Question: I am trying to follow this link: <URL>
I have the following GridView in a SP Visual Web Part:
'''
<asp:GridView ID="BookingResults" runat="server" EnableModelValidation="True" AutoGenerateColumns="False" AllowSorting="true" ForeColor="Black">
<Columns>
<asp:TemplateField>
<HeaderTemplate>
<asp:Label runat="server" ID="commHdr" Text="Show Guideline" />
</HeaderTemplate>
<ItemTemplate>
<asp:LinkButton runat="server" ID="btnShow3" CssClass="btnSearch3" Text="VIEW" PostBackUrl="javascript:void(0);" OnClientClick="javascript:test();return false;"></asp:LinkButton>
</ItemTemplate>
</asp:TemplateField>
<asp:BoundField DataField="ID" HeaderText="ID" ItemStyle-VerticalAlign="Top" />
<asp:BoundField DataField="Topic" HeaderText="Topic" ItemStyle-VerticalAlign="Top" />
<asp:BoundField DataField="Location" HeaderText="Location" ItemStyle-VerticalAlign="Top" />
<asp:BoundField DataField="Specialty" HeaderText="Specialty" ItemStyle-VerticalAlign="Top" />
<asp:TemplateField HeaderText="Provider Name">
<ItemTemplate>
<div style="width: 155px; overflow: hidden; text-overflow: ellipsis; white-space: nowrap;">
<asp:Label ID="lblEllipsis" runat="server" Text='<%#Eval("Provider") %>' ToolTip='<%#Eval("Provider") %>'></asp:Label>
</div>
</ItemTemplate>
</asp:TemplateField>
<asp:TemplateField HeaderText="Summary" ItemStyle-VerticalAlign="Top">
<EditItemTemplate>
<asp:TextBox ID="TextBox1" runat="server" Text='<%# Bind("Summary") %>' CssClass="sumM"></asp:TextBox>
</EditItemTemplate>
<ItemTemplate>
<asp:Label ID="Label1" runat="server" Text='<%# Bind("Summary") %>'></asp:Label>
</ItemTemplate>
</asp:TemplateField>
<asp:BoundField DataField="Guideline" HeaderText="Guideline" ItemStyle-CssClass="gLine" HeaderStyle-CssClass="gLine" />
</Columns>
</asp:GridView>
'''
After the code is generated it looks like this on the webpage:

Each row has its own data and an example of generated HTML:
'''
<tr>
<td>
<a onclick="javascript:test();return false;" id="ctl00_ctl33_g_36ed1b14_1f08_43fb_8099_eb3423a33ed9_BookingResults_ctl05_btnShow3" class="btnSearch3" href="javascript:WebForm_DoPostBackWithOptions(new WebForm_PostBackOptions(&quot;ctl00$ctl33$g_36ed1b14_1f08_43fb_8099_eb3423a33ed9$BookingResults$ctl05$btnShow3&quot;, &quot;&quot;, true, &quot;&quot;, &quot;javascript:void(0);&quot;, false, true))">VIEW</a>
</td>
<td valign="top">
After Hours
</td>
<td valign="top">
Pediatrics;
</td>
<td>
<div style="width: 155px; overflow: hidden; text-overflow: ellipsis; white-space: nowrap;">
<span id="ctl00_ctl33_g_36ed1b14_1f08_43fb_8099_eb3423a33ed9_BookingResults_ctl05_lblEllipsis" title="All Providers;">
All Providers;
</span>
</div>
</td>
<td class="sumM" valign="top">
<span id="ctl00_ctl33_g_36ed1b14_1f08_43fb_8099_eb3423a33ed9_BookingResults_ctl05_Label1">
<html>
<p>
<span style="FONT-SIZE&#58;11pt;">Callback Number
<span id="ms-rterangepaste-end"></span>
</span>
</p>
</html>
</span>
</td>
<td class="gLine" valign="top"> <!-- HIDDEN FROM USER BUT IN SOURCE CODE -->
<html>
<p>
THIS IS A TEST GUIDELINE BUT NOT SHOWN TO THE USER BUT WILL BE SHOWN IN THE MODEL WINDOW.
</p>
</html>
</td>
</tr>
'''
CSS to hide the column from view but still execute from code-behind:
'''
.gLine {
display: none;
}
'''
Using the following to display the modal window:
'''
<div id="dialog" style="display: none">
<b>Id:</b> <span id="infoShow"></span>
</div>
'''
I am trying to display the data from row under the 'Guideline' header respective to the link click by the following method in JQuery:
'''
function test() {
alert("test");
$("#infoShow").html($(".gLine", $(this).closest("tr")).html());
$("#dialog").dialog({
title: "View Guideline",
buttons: {
Ok: function () {
$(this).dialog('close');
}
},
modal: true
});
}
'''
In the example above, when I click VIEW link, the modal window should display:
'''
<HTML>
<p>
THIS IS A TEST GUIDELINE BUT NOT SHOWN TO THE USER BUT WILL BE SHOWN IN THE MODEL WINDOW.
</p>
</HTML>
'''
but it is displaying nothing.
How do I modify my JQuery code to show the text inside the TD with class 'gLine'
I tried the below as well but I keep getting 'undefined' for the second alert:
'''
function test() {
alert("test");
$("#infoShow").html($(".gLine", $(this).closest("tr")).html());
var tableData = $(this).children("td").map(function () {
return $(this).text();
}).get();
alert(tableData[5]);
$("#dialog").dialog({
title: "View Guideline",
buttons: {
Ok: function () {
$(this).dialog('close');
}
},
modal: true
});
}
'''
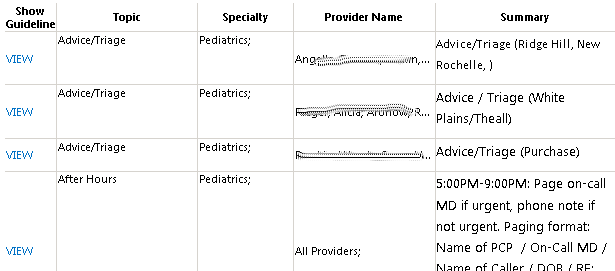
Answer: Here is how you can make your demo work:
First, remove the '<html>' tags from your markup.
Second remove the 'onclick="javascript:test();return false;"' from your links
Lastly, change your code to this (<URL>:
'''
$(function () {
$('table a').click(function () {
$("#infoShow").html($(".gLine", $(this).closest("tr")).html());
$("#dialog").dialog({
title: "View Guideline",
buttons: {
Ok: function () {
$(this).dialog('close');
}
},
modal: true
});
});
});
'''
Please note that when you use jQuery UI, include the appropriate version of jQuery.
---
Edit: The reason why the code in the question doesn't work is because the 'onclick' is calling 'test()' without any reference to the element. If it looked like this:
'''
onclick="javascript:test(this);return false;"
'''
then the test function could have done this:
'''
function test(element) {
// ...
$("#infoShow").html($(".gLine", $(element).closest("tr")).html());
// ...
}
'''